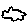
Label: cloud